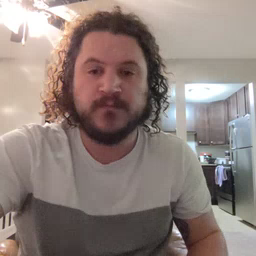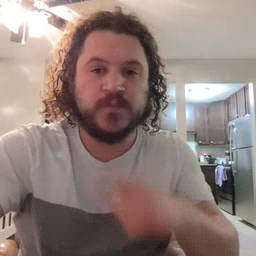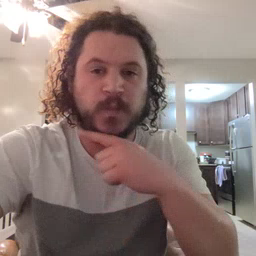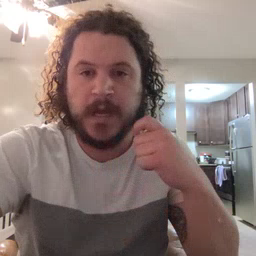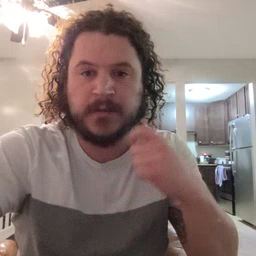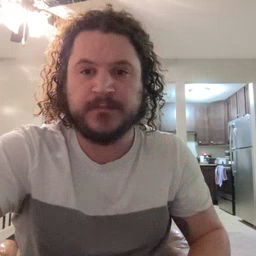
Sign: dry